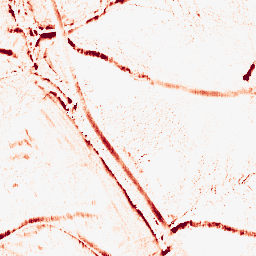
Category: morphological
Decomposition family: morphological_ellipse
Decomposition parameters: operation: opening
width: 10
height: 5
Upsampling method: bicubic_3x
Upsampling parameters: scale: 3
Upsampling scale: 3